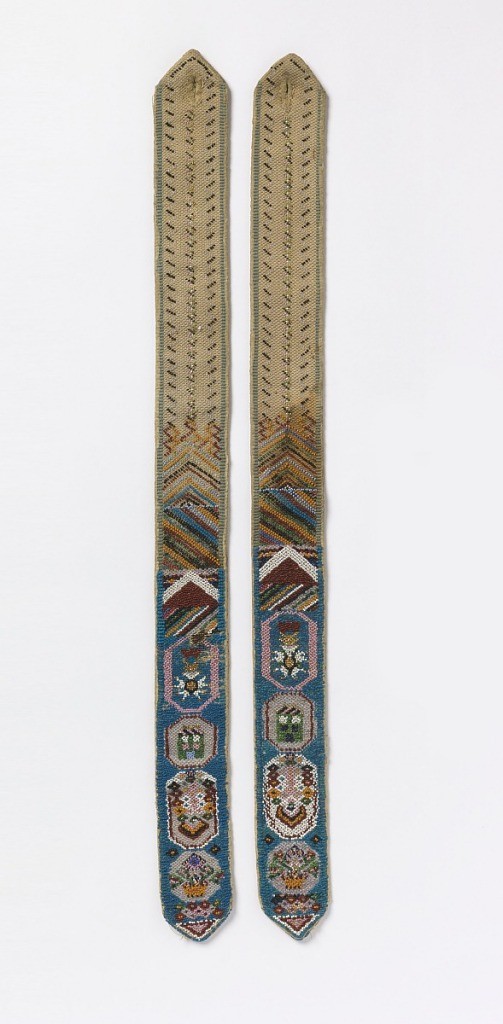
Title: Pair of suspenders
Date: late 19th century
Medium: cotton, linen, glass Technique: knitted, beaded
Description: Pair of men's suspenders. Knitted coarse cotton with glass beads showing geometric patterns, houses. military medals and florals. Lined with linen.